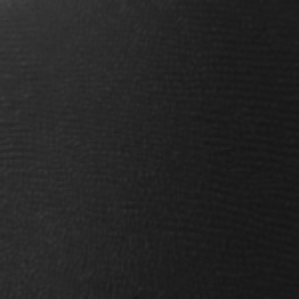
Label: frost